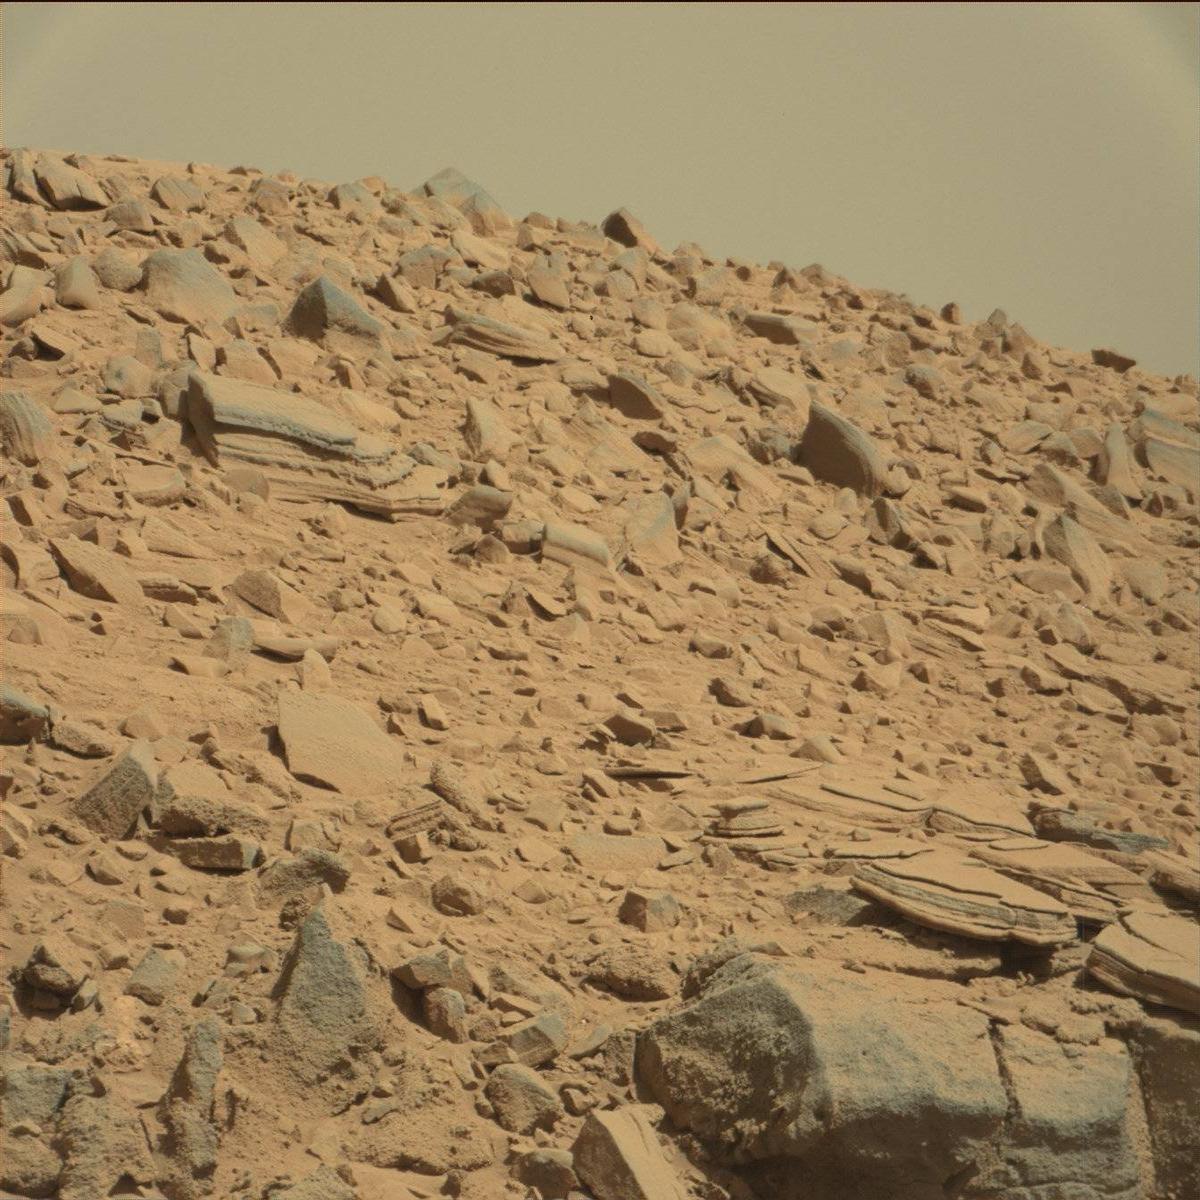
Terrain classes present: Bedrock, Rock, Sand / Soil, Sky